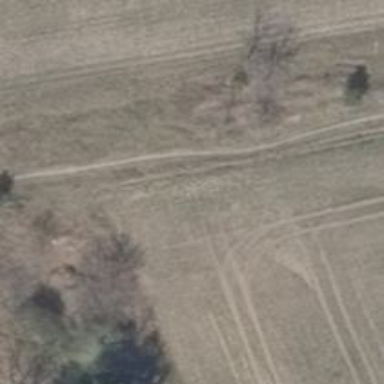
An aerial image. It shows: Ground path.